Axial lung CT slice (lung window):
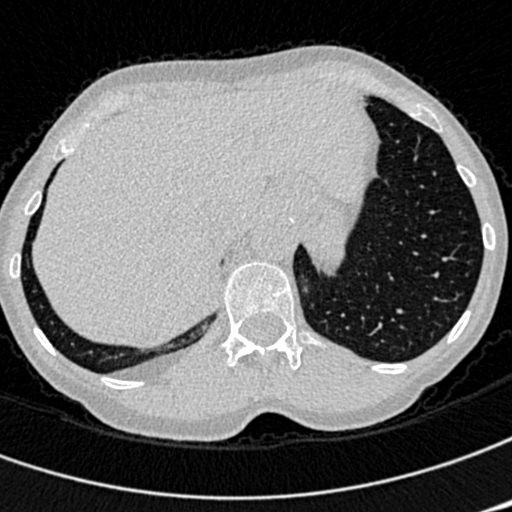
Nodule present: no